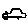
Label: car